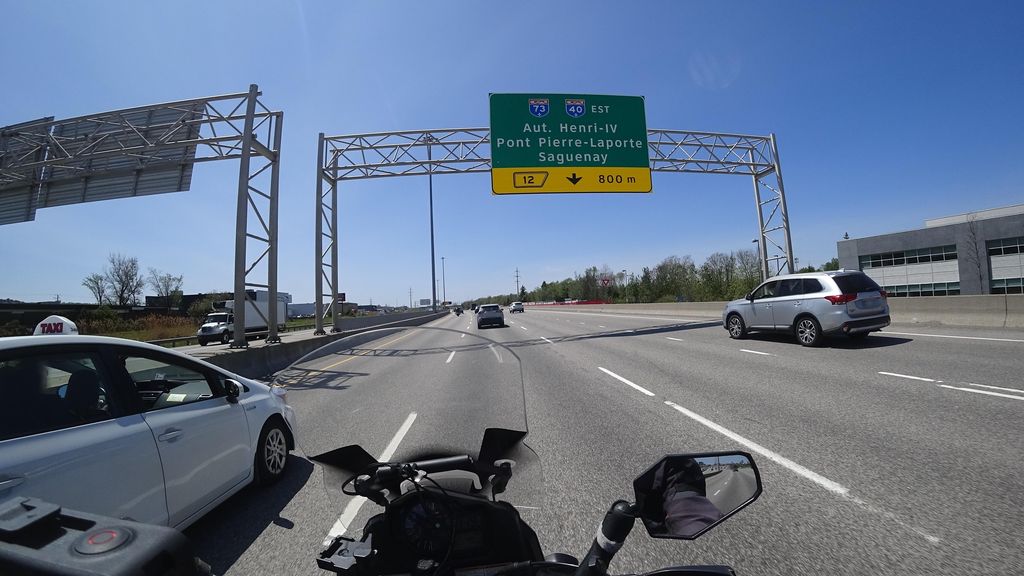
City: quebec_city